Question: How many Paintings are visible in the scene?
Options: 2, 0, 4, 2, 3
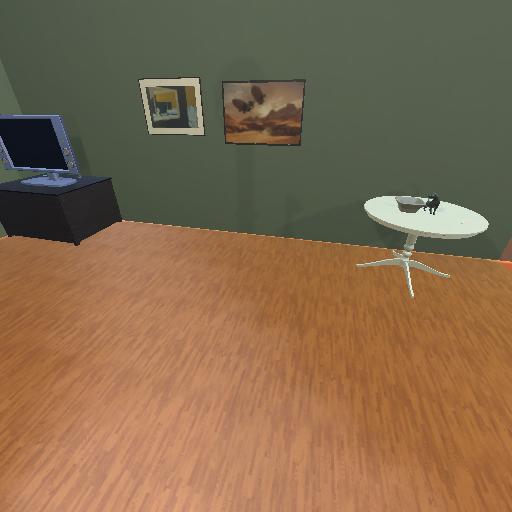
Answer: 2